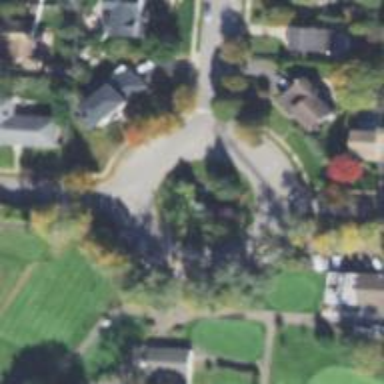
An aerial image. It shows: Neighborhood.